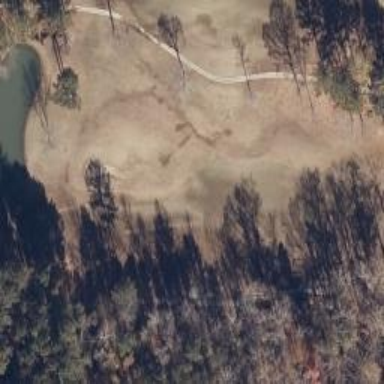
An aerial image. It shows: Golf hole.